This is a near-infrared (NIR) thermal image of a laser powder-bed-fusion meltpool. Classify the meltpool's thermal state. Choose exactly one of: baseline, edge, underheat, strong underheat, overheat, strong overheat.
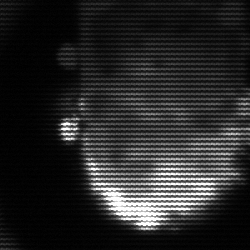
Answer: baseline